Question: Okay, the reason I posted this is because I wasn't sure what to search for. I'll try to explain it as clearly as I can.
Say, I have an image sized 800x600. The box I've allotted for the image is 150x150 and has to be satisfied at all times. I can only allow an image to be shown at a maximum size of 150px for both height and width. So, technically, the image has to be scaled down to 200x150.
Now, :
Is there a way I can crop the height so it only shows 150x150? This is for viewing purposes only. I don't need to save the image as a new file.
A good example is your profile page in Twitter. It shows your profile image cropped but when you click on it, you still get the image you originally uploaded.
Here's what I'm trying to achieve. Get the smaller side in terms of pixels, resize it to 150px then hide the overflowing part of the other side. Again, no saving involved. Just for people's viewing pleasure.

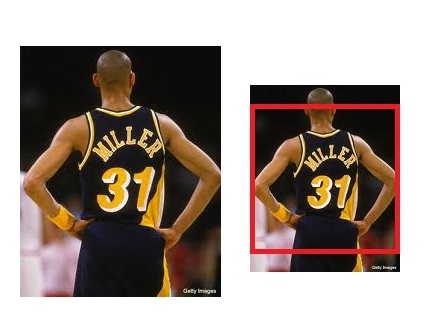
Answer: I use a simple PHP class which has several options for resizing. You can easily store the thumbnails via this class. As @jeroen said, you only have to do it once and they can be cached. It just requires PHP5 and GD library. Here is usage example:
'''
// *** Include the class
include("resize-class.php");
// *** 1) Initialise / load image
$resizeObj = new resize('sample.jpg');
// *** 2) Resize image (options: exact, portrait, landscape, auto, crop)
$resizeObj -> resizeImage(150, 150, 'crop');
// *** 3) Save image ('image-name', 'quality [int]')
$resizeObj -> saveImage('sample-resized.jpg', 100);
'''
And this is that class:
'''
<?php
Class resize
{
// *** Class variables
private $image;
private $width;
private $height;
private $imageResized;
function __construct($fileName)
{
// *** Open up the file
$this->image = $this->openImage($fileName);
// *** Get width and height
$this->width = imagesx($this->image);
$this->height = imagesy($this->image);
}
## --------------------------------------------------------
private function openImage($file)
{
// *** Get extension
$extension = strtolower(strrchr($file, '.'));
switch($extension)
{
case '.jpg':
case '.jpeg':
$img = @imagecreatefromjpeg($file);
break;
case '.gif':
$img = @imagecreatefromgif($file);
break;
case '.png':
$img = @imagecreatefrompng($file);
break;
default:
$img = false;
break;
}
return $img;
}
## --------------------------------------------------------
public function resizeImage($newWidth, $newHeight, $option="auto")
{
// *** Get optimal width and height - based on $option
$optionArray = $this->getDimensions($newWidth, $newHeight, $option);
$optimalWidth = $optionArray['optimalWidth'];
$optimalHeight = $optionArray['optimalHeight'];
// *** Resample - create image canvas of x, y size
$this->imageResized = imagecreatetruecolor($optimalWidth, $optimalHeight);
imagecopyresampled($this->imageResized, $this->image, 0, 0, 0, 0, $optimalWidth, $optimalHeight, $this->width, $this->height);
// *** if option is 'crop', then crop too
if ($option == 'crop') {
$this->crop($optimalWidth, $optimalHeight, $newWidth, $newHeight);
}
}
## --------------------------------------------------------
private function getDimensions($newWidth, $newHeight, $option)
{
switch ($option)
{
case 'exact':
$optimalWidth = $newWidth;
$optimalHeight= $newHeight;
break;
case 'portrait':
$optimalWidth = $this->getSizeByFixedHeight($newHeight);
$optimalHeight= $newHeight;
break;
case 'landscape':
$optimalWidth = $newWidth;
$optimalHeight= $this->getSizeByFixedWidth($newWidth);
break;
case 'auto':
$optionArray = $this->getSizeByAuto($newWidth, $newHeight);
$optimalWidth = $optionArray['optimalWidth'];
$optimalHeight = $optionArray['optimalHeight'];
break;
case 'crop':
$optionArray = $this->getOptimalCrop($newWidth, $newHeight);
$optimalWidth = $optionArray['optimalWidth'];
$optimalHeight = $optionArray['optimalHeight'];
break;
}
return array('optimalWidth' => $optimalWidth, 'optimalHeight' => $optimalHeight);
}
## --------------------------------------------------------
private function getSizeByFixedHeight($newHeight)
{
$ratio = $this->width / $this->height;
$newWidth = $newHeight * $ratio;
return $newWidth;
}
private function getSizeByFixedWidth($newWidth)
{
$ratio = $this->height / $this->width;
$newHeight = $newWidth * $ratio;
return $newHeight;
}
private function getSizeByAuto($newWidth, $newHeight)
{
if ($this->height < $this->width)
// *** Image to be resized is wider (landscape)
{
$optimalWidth = $newWidth;
$optimalHeight= $this->getSizeByFixedWidth($newWidth);
}
elseif ($this->height > $this->width)
// *** Image to be resized is taller (portrait)
{
$optimalWidth = $this->getSizeByFixedHeight($newHeight);
$optimalHeight= $newHeight;
}
else
// *** Image to be resizerd is a square
{
if ($newHeight < $newWidth) {
$optimalWidth = $newWidth;
$optimalHeight= $this->getSizeByFixedWidth($newWidth);
} else if ($newHeight > $newWidth) {
$optimalWidth = $this->getSizeByFixedHeight($newHeight);
$optimalHeight= $newHeight;
} else {
// *** Sqaure being resized to a square
$optimalWidth = $newWidth;
$optimalHeight= $newHeight;
}
}
return array('optimalWidth' => $optimalWidth, 'optimalHeight' => $optimalHeight);
}
## --------------------------------------------------------
private function getOptimalCrop($newWidth, $newHeight)
{
$heightRatio = $this->height / $newHeight;
$widthRatio = $this->width / $newWidth;
if ($heightRatio < $widthRatio) {
$optimalRatio = $heightRatio;
} else {
$optimalRatio = $widthRatio;
}
$optimalHeight = $this->height / $optimalRatio;
$optimalWidth = $this->width / $optimalRatio;
return array('optimalWidth' => $optimalWidth, 'optimalHeight' => $optimalHeight);
}
## --------------------------------------------------------
private function crop($optimalWidth, $optimalHeight, $newWidth, $newHeight)
{
// *** Find center - this will be used for the crop
$cropStartX = ( $optimalWidth / 2) - ( $newWidth /2 );
$cropStartY = ( $optimalHeight/ 2) - ( $newHeight/2 );
$crop = $this->imageResized;
//imagedestroy($this->imageResized);
// *** Now crop from center to exact requested size
$this->imageResized = imagecreatetruecolor($newWidth , $newHeight);
imagecopyresampled($this->imageResized, $crop , 0, 0, $cropStartX, $cropStartY, $newWidth, $newHeight , $newWidth, $newHeight);
}
## --------------------------------------------------------
public function saveImage($savePath, $imageQuality="100")
{
// *** Get extension
$extension = strrchr($savePath, '.');
$extension = strtolower($extension);
switch($extension)
{
case '.jpg':
case '.jpeg':
if (imagetypes() & IMG_JPG) {
imagejpeg($this->imageResized, $savePath, $imageQuality);
}
break;
case '.gif':
if (imagetypes() & IMG_GIF) {
imagegif($this->imageResized, $savePath);
}
break;
case '.png':
// *** Scale quality from 0-100 to 0-9
$scaleQuality = round(($imageQuality/100) * 9);
// *** Invert quality setting as 0 is best, not 9
$invertScaleQuality = 9 - $scaleQuality;
if (imagetypes() & IMG_PNG) {
imagepng($this->imageResized, $savePath, $invertScaleQuality);
}
break;
// ... etc
default:
// *** No extension - No save.
break;
}
imagedestroy($this->imageResized);
}
## --------------------------------------------------------
}
?>
'''